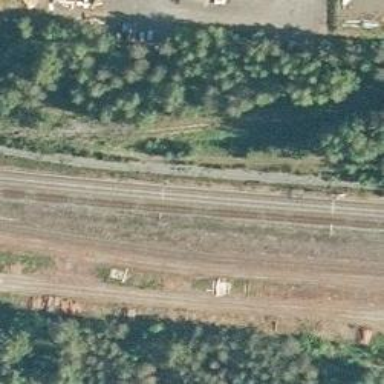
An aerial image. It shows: Disused railway yard.